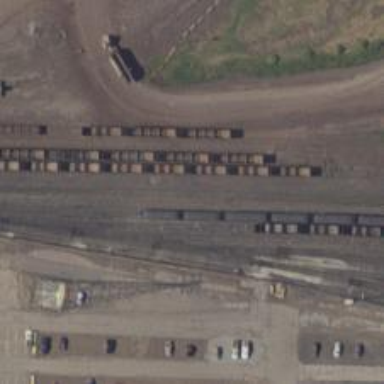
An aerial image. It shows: Rail spur service.